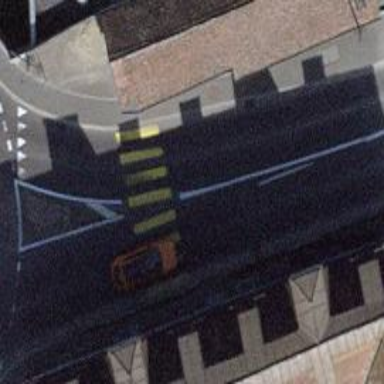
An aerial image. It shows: Primary highway with asphalt surface. It has no sidewalk and serves bus traffic.